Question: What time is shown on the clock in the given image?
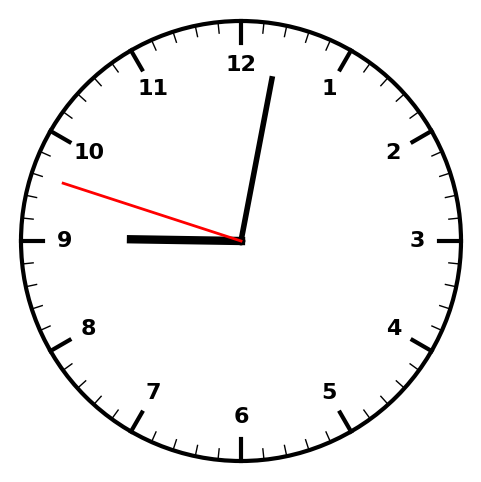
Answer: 09:01:48